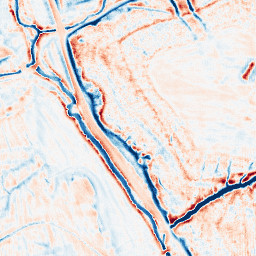
Category: edge_preserving
Decomposition family: bilateral
Decomposition parameters: d: 15
sigma_color: 75
sigma_space: 75
Upsampling method: fft_zeropad
Upsampling parameters: scale: 8
Upsampling scale: 8